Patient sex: F
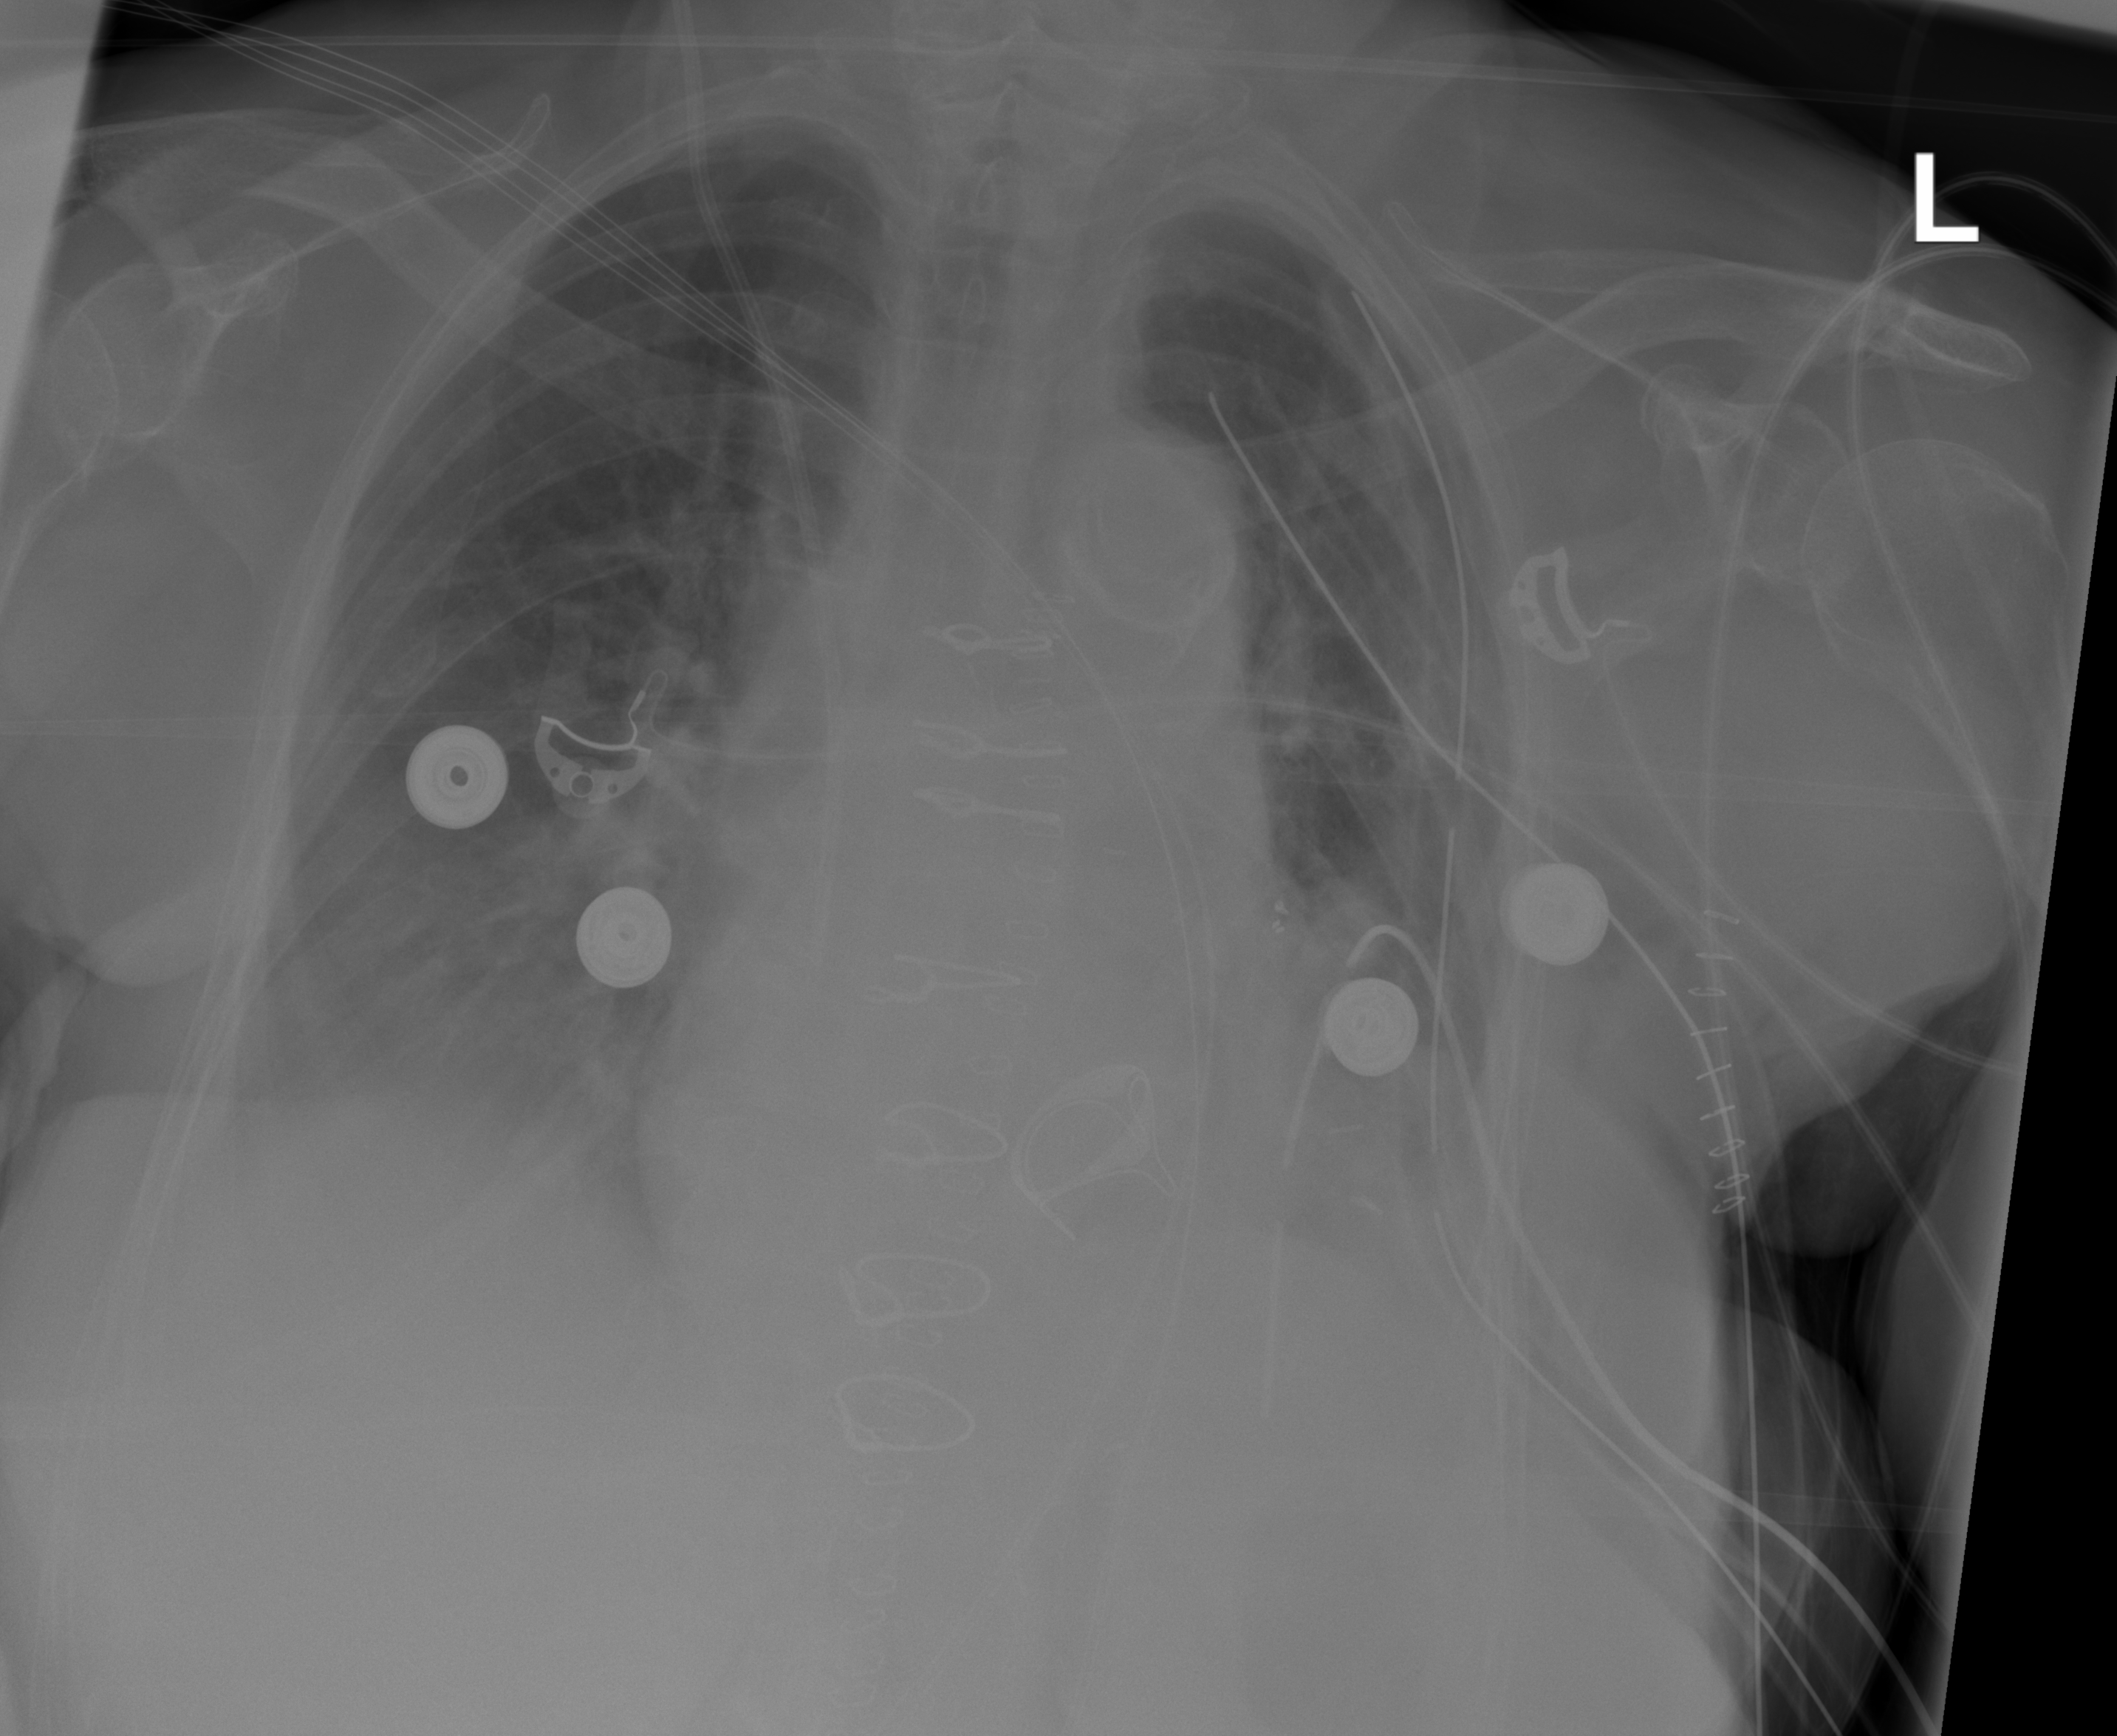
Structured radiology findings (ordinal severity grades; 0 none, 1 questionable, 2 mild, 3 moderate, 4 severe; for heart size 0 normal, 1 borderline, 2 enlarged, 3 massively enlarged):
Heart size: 2
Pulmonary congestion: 1
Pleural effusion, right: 2
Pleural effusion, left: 2
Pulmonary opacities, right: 0
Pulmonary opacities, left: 1
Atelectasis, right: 2
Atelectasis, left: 3